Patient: sex M, age 52
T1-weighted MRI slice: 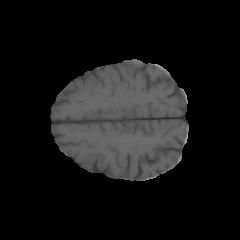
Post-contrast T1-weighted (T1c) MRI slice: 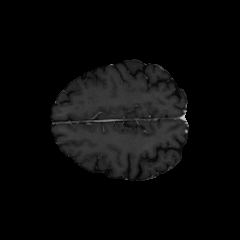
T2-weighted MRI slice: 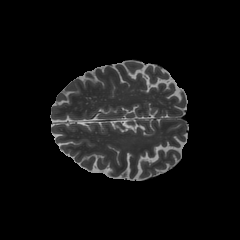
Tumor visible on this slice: no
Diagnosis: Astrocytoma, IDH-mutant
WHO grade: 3